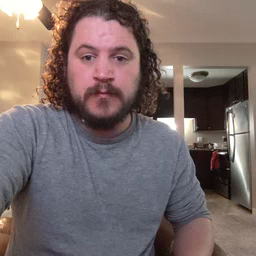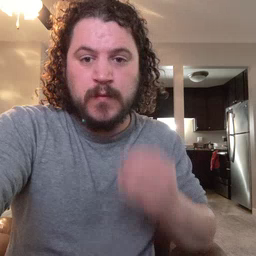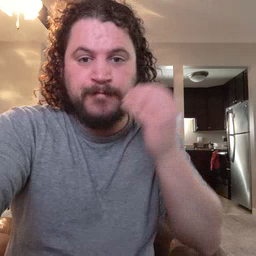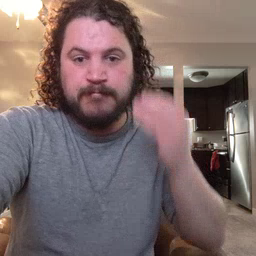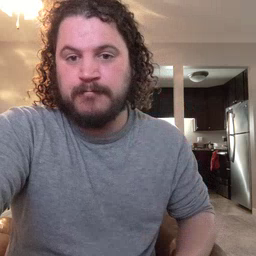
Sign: home